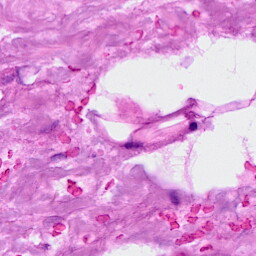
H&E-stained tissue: Breast